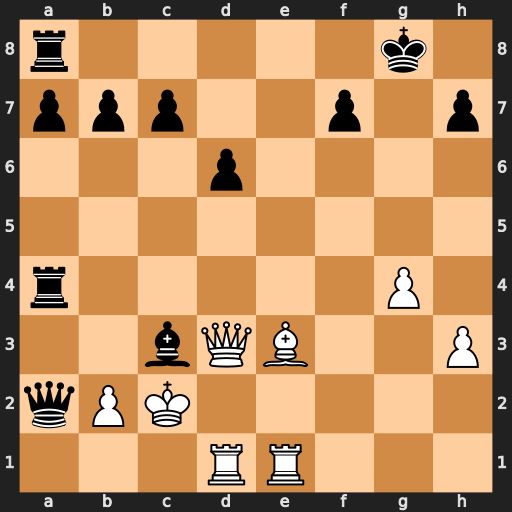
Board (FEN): r5k1/ppp2p1p/3p4/8/r5P1/2bQB2P/qPK5/3RR3
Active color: w
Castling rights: -
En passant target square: -
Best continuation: Kxc3 Rb4 Kxb4